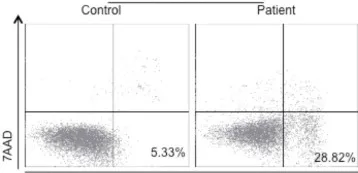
ROS production and apoptosis of PMNs from controls and patient. (C) PMN apoptosis was analyzed by incubating whole-blood samples in 24-well tissue culture plates at 37 C with 5% CO2 with TLR4 agonist. One cytogram representative of PMN death in control and in patient (Dec 2013).
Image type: pathology (immunostaining)